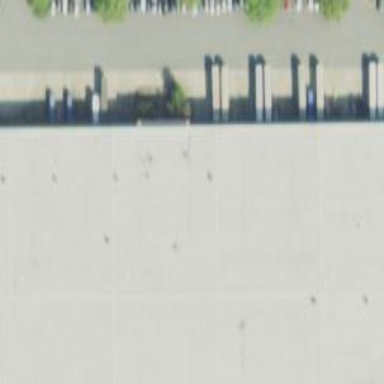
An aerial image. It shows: Warehouse.